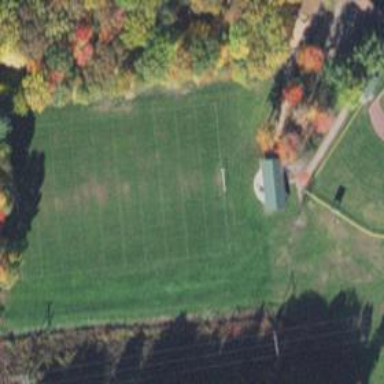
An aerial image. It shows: Grass pitch designated for sports like soccer and American football.